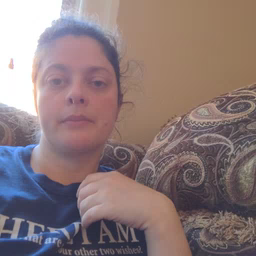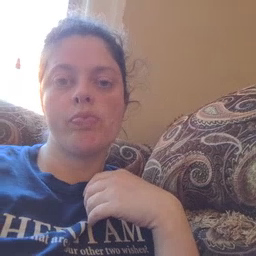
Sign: night